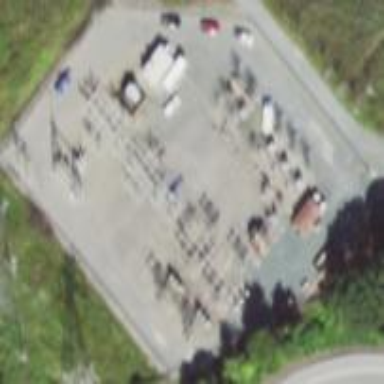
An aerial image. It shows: Outdoor power substation surrounded by fence. The substation is specifically for distribution purposes.